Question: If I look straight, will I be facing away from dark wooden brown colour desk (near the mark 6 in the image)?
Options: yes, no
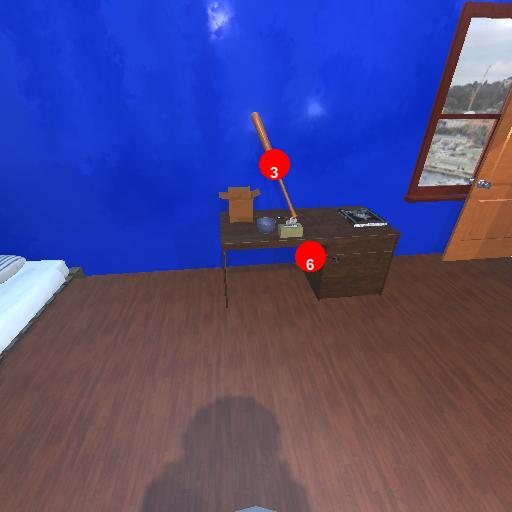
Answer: yes